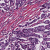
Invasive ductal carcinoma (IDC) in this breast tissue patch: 1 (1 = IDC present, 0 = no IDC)